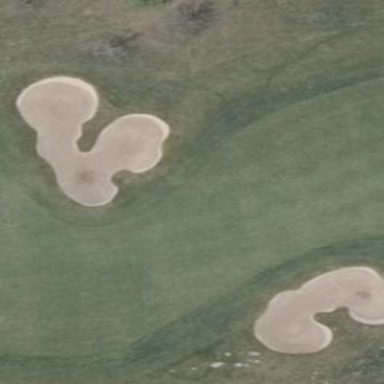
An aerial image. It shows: Bunker on golf course.